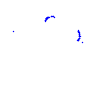
Particle: proton